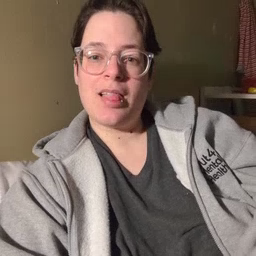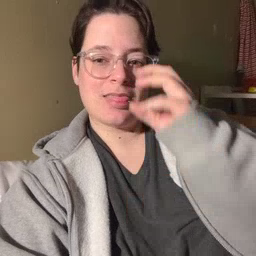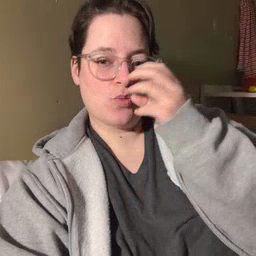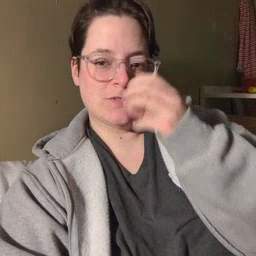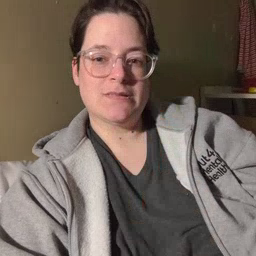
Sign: clown